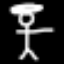
Label: angel